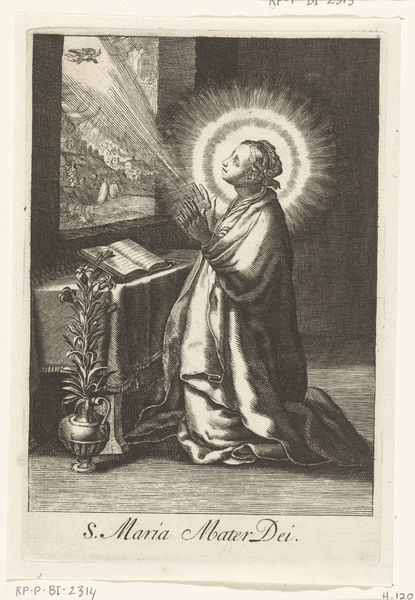
Titel: Maria als kluizenares
Künstler: Boëtius Adamsz. Bolswert
Standort: Amsterdam
Institution: Rijksmuseum
Schlagwörter: kopf, umhang, landschaft, stadt, fenster, licht, skizze, tisch, zeichnung, bibel, gesicht, taube, hände, boden, vater, pflanze, engel, vase, buch, druckgrafik, radierung, stich, knien, beten, lilie, altar, heiligenschein, segen, heilige, erleuchtung, heilig, maria, verzückung, verkündigung, christ, mater, empfängnis, dei, offene hände, entrückung, 120, 2314